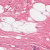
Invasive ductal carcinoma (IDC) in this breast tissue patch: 0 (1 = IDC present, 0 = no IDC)